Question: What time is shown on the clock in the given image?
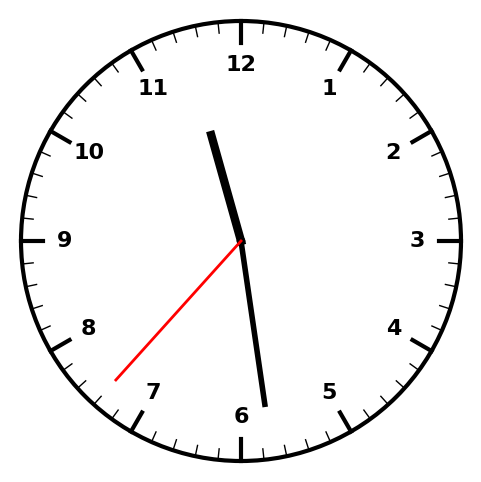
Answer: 11:28:37